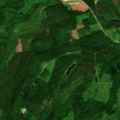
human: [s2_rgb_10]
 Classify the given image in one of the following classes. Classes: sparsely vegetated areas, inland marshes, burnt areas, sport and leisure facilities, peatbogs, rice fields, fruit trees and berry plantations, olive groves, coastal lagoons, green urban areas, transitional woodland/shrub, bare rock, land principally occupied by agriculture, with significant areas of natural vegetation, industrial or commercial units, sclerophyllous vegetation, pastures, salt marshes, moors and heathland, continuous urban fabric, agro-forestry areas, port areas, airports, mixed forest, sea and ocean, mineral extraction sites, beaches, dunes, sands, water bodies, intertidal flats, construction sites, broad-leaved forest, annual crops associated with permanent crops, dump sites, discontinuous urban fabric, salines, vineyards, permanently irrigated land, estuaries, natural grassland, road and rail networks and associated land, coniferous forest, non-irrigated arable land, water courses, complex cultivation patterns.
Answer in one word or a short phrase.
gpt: mixed forest